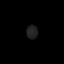
Tissue: lung
Cell type: Epithelial cells
Senescence score: 0.1322
Nuclear area (px): 151
Mean DAPI intensity: 32.921